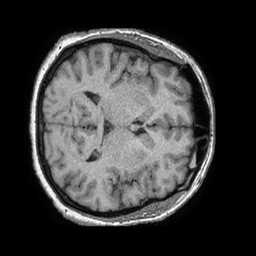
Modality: T1w
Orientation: axial
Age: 38
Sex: female
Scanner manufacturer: philips
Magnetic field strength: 1.5 T
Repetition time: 0.007774 s
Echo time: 0.003548 s